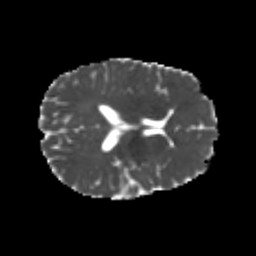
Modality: MD
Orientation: axial
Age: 21
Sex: male
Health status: healthy
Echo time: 0.074 s